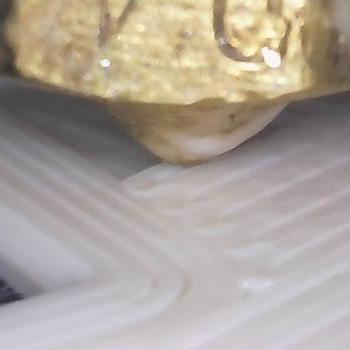
Flow rate: 56%